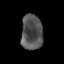
Tissue: prostate
Cell type: T cells
Senescence score: 0.3004
Nuclear area (px): 732
Mean DAPI intensity: 83.149